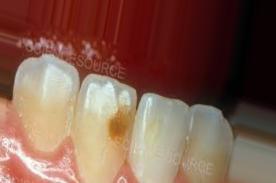
Condition: Tooth Discoloration